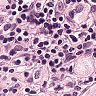
Metastatic tissue present: yes